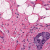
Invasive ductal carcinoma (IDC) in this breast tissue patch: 0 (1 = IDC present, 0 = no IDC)